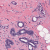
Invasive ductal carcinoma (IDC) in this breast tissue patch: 0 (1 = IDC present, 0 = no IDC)